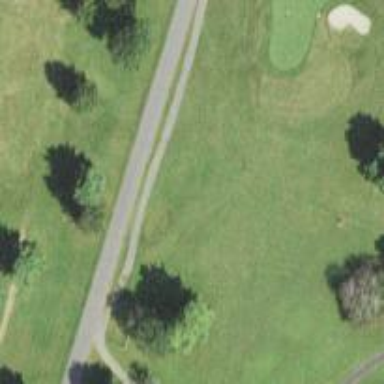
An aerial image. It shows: Golf tee.